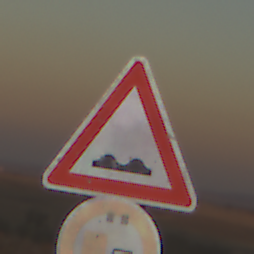
Verkehrszeichen: UnebeneFahrbahn
Zusatzzeichen unten: UeberholverbotKraftfahrzeuge
Umgebung: Outdoor, Nature
Tageszeit: SunriseSunset
Wetter: Clear
Licht: Natural
Jahreszeit: NotSpecified
Kontrast: HighContrast